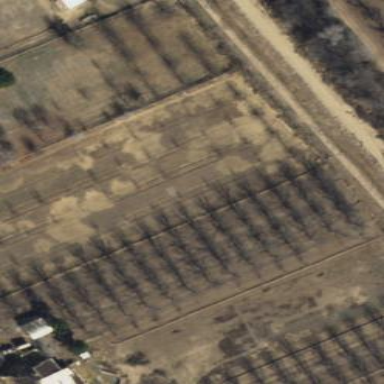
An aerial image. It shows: Orchard.